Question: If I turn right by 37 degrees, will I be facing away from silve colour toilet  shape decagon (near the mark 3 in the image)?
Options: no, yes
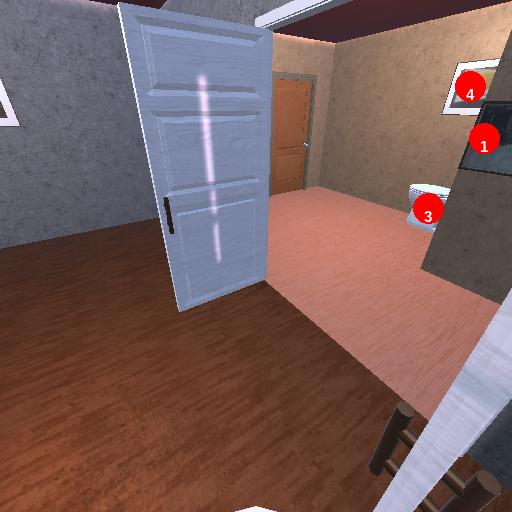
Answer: no